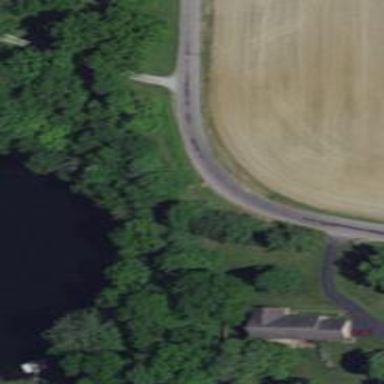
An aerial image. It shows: Unclassified road.